Question: I am attempting to make boxplots of some complex data. I have sorted the classes by one particular field (not the class field) and would now like to be able to label each box with the value of that sort-by field. I know from the way the data is structured that the value of this sort-by attribute will be the same for every observation within the class, and I would like to essentially annotate the chart with this additional piece of information.
I thought of trying to accomplish this by adding a point layer to the plot and then labeling those points. I attempted to do this using code like this example I mocked up using the 'mtcars' data set for reproducability. For the sake of this example pretend that the variable 'gears' would be the same for each distinct value of 'cyl'. The "gear/<PHONE>" part is just to get the labels all near the axis.
'''
mtcars %>% group_by(cyl) %>%
ggplot(aes(x = reorder(cyl, gear), y = mpg)) +
geom_point(show.legend = FALSE, aes(x = reorder(cyl, gear), y = gear/<PHONE>)) +
geom_text(aes(label = gear)) +
geom_boxplot(aes(colour=carb),varwidth = TRUE)
'''

I feel like this is close, but this code is putting the labels on the boxplots instead of on the points, which is the opposite of what I'm looking for. How can I ask ggplot to label only the points from 'geom_point()'? Or is there an easier way to accomplish my objective?
Here is what my plot now looks like, thanks to the answer provided below.
<URL>
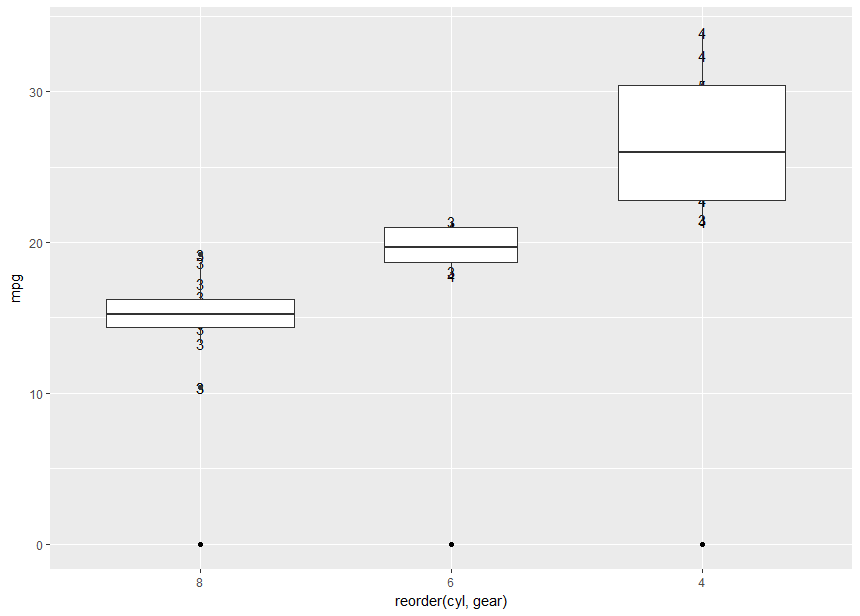
Answer: Set a separate x and y aes for 'geom_text'. In your code, you are plotting a label for each x,y in aes(x = reorder(cyl, gear), y = mpg) as that is the aes set in the parent ggplot. Instead, set a fixed y (offset by a given amount from your 'geom_point' y value), and x (corresponding to the x value from your 'geom_point') inside 'geom_text':
For example (note: there is more than one gear value per cylinder as you stated)
'''
mtcars %>% group_by(cyl) %>%
ggplot(aes(x = reorder(cyl, gear), y = mpg)) +
geom_point(show.legend = FALSE, aes(x = reorder(cyl, gear), y = gear/<PHONE>)) +
geom_boxplot(aes(colour=carb),varwidth = TRUE) +
geom_text(aes(label = gear, x = reorder(cyl, gear), y = gear/<PHONE> - 2))
'''